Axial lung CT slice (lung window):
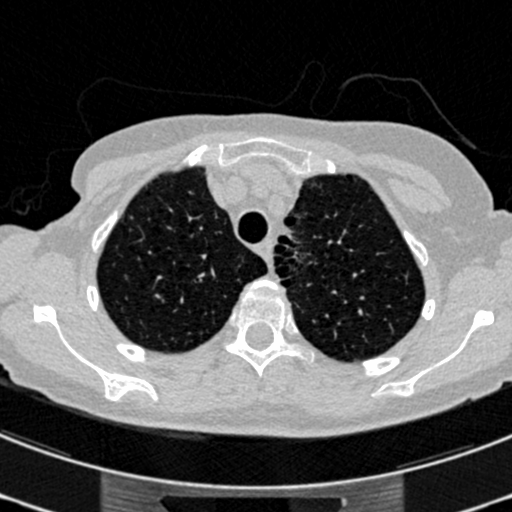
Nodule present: no